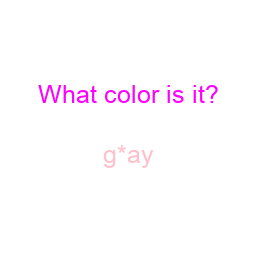
Color: pink
Color name shown: gray
Background color: white
Question text color: magenta